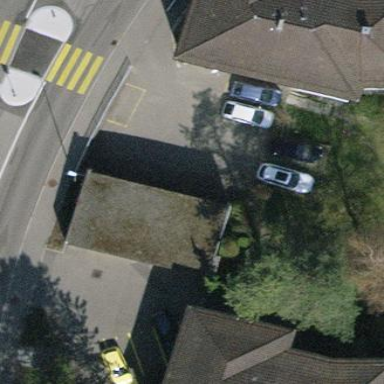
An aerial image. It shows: Group of garages.